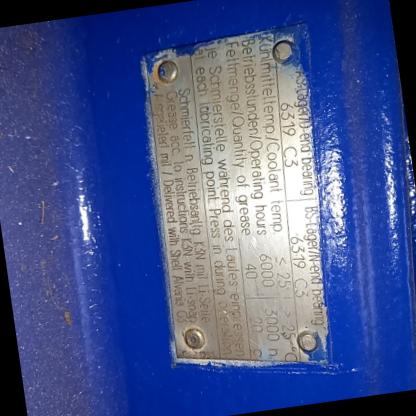
Klasa: tabliczka-znamionowa